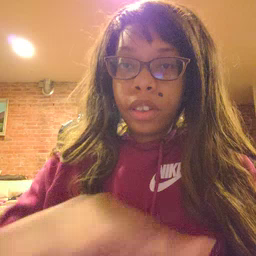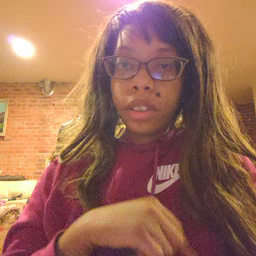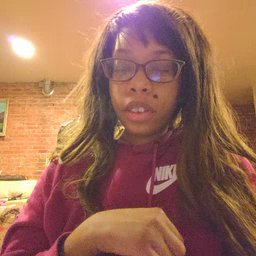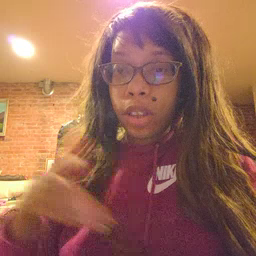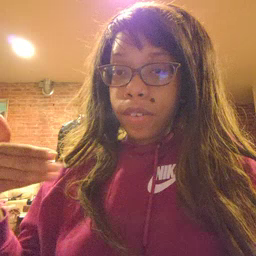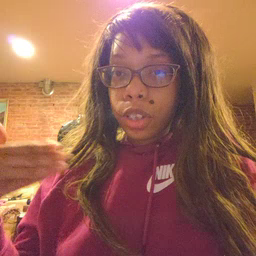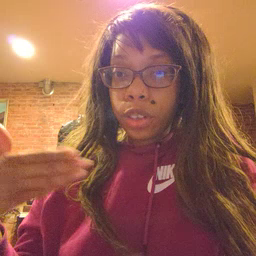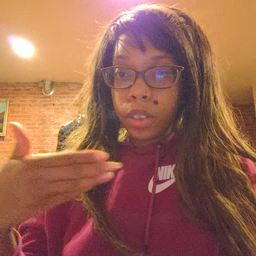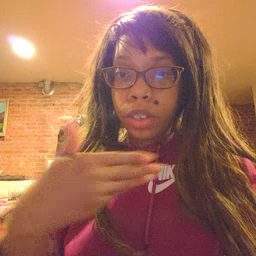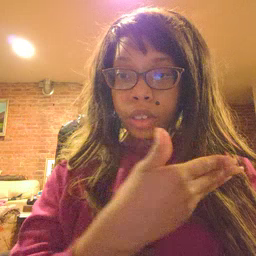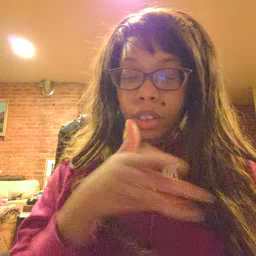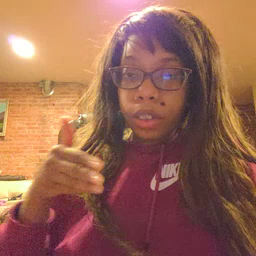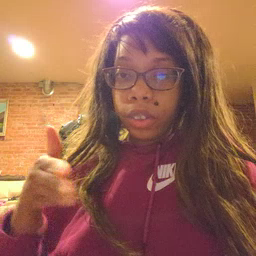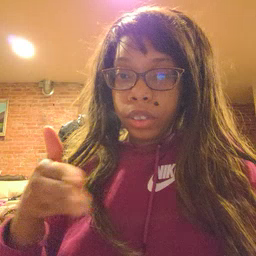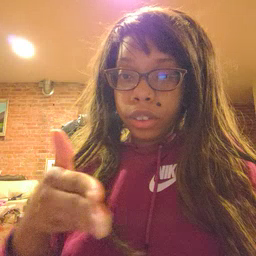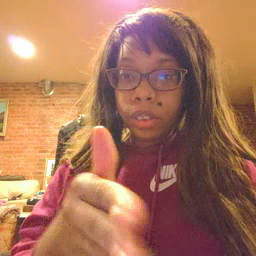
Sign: fish